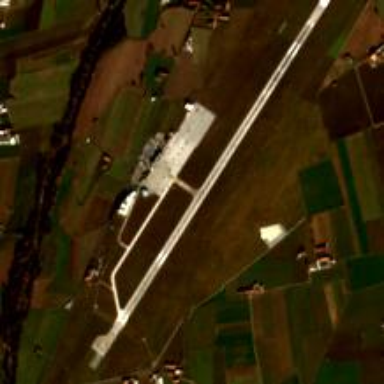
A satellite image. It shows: International public aerodrome (airport).